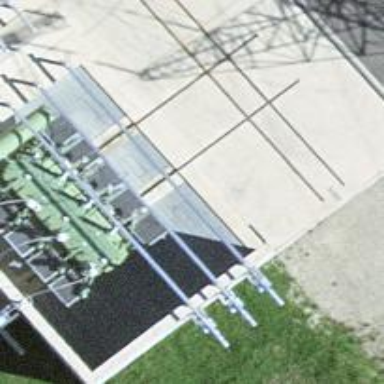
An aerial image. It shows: Transformer is shown.